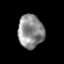
Tissue: prostate
Cell type: T cells
Senescence score: 0.3469
Nuclear area (px): 828
Mean DAPI intensity: 141.873